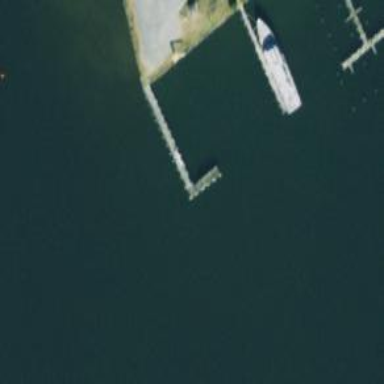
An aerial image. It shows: Man-made pier.